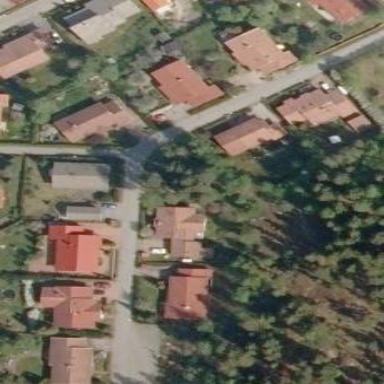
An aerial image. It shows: Residential area.